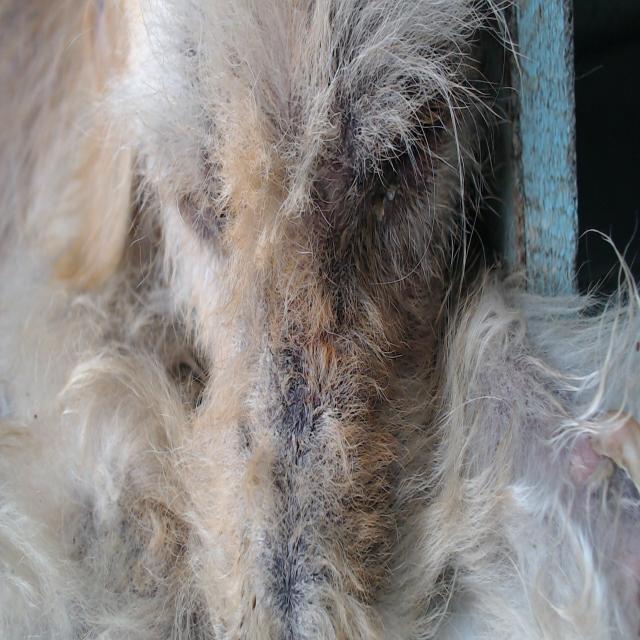
Canine demodicosis (Demodex mange) — caused by Demodex canis mites. Presents with alopecia, follicular papules, pustules, and comedones. Often localized on face and forelimbs.